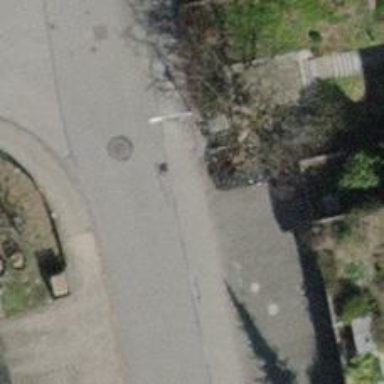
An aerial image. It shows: Sidewalk.